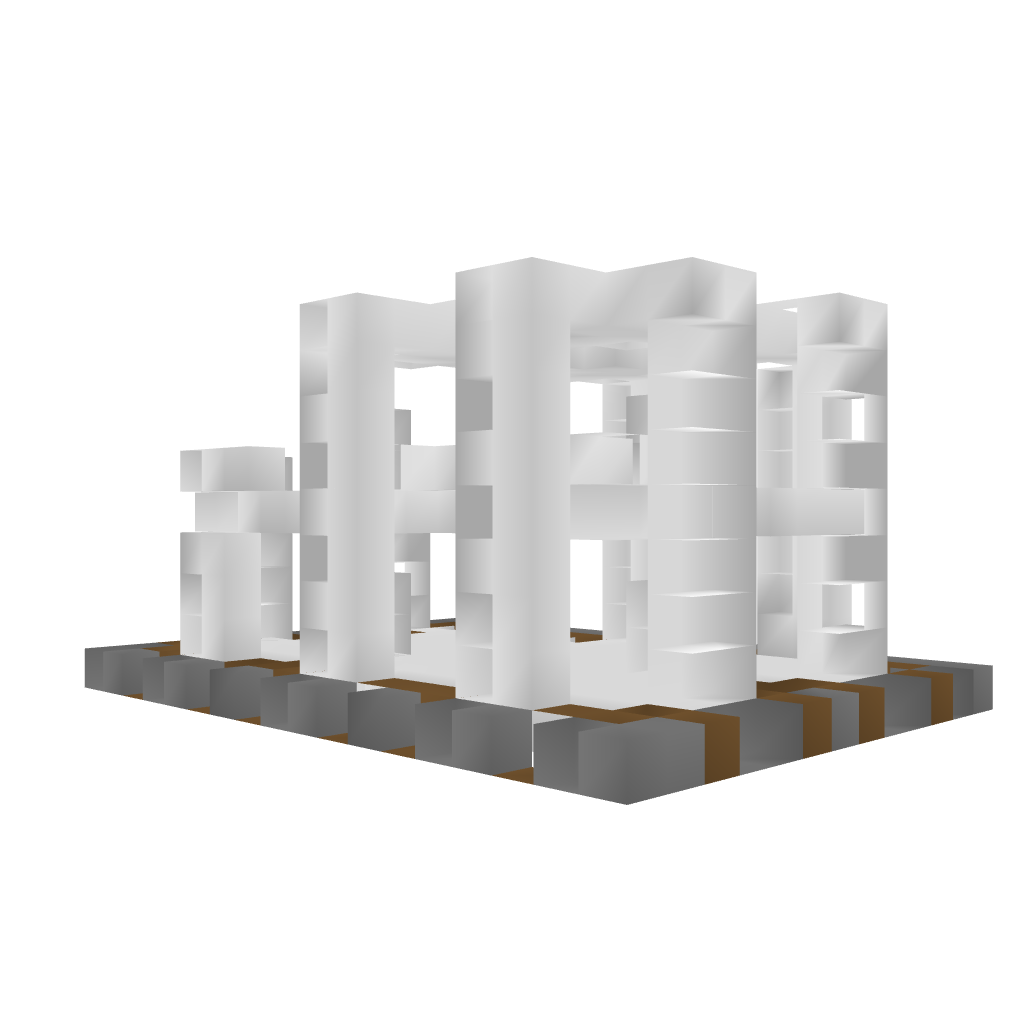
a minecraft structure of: Modern House #6 bad low quality